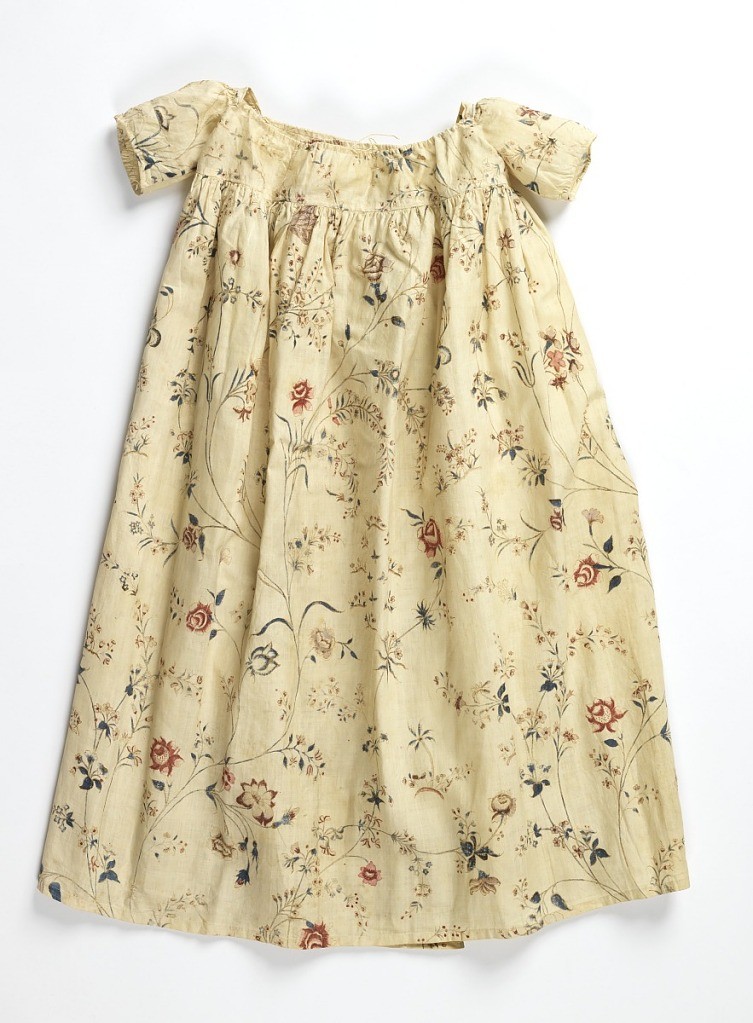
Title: Child's dress
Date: late 18th century
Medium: cotton Technique: mordant painted and dyed and resist dyed (chintz) on plain weave
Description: Infant's dress with a pattern of delicate floral sprays in blue, red, lavender, and brown on white. The skirt is gathered into a yoke, which has a draw-string neckline, with short sleeves; open down the back.